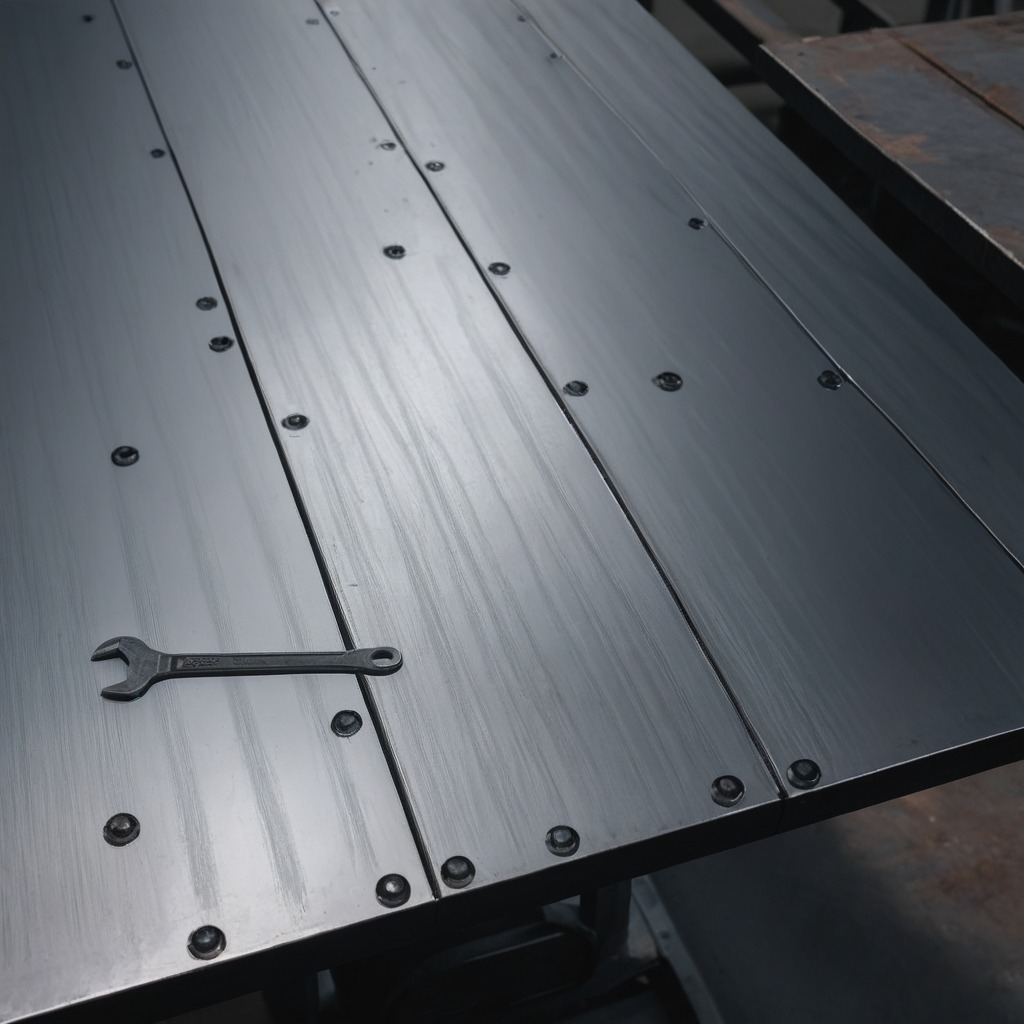
An wrench is lying on a cold steel table in a mining workshop.